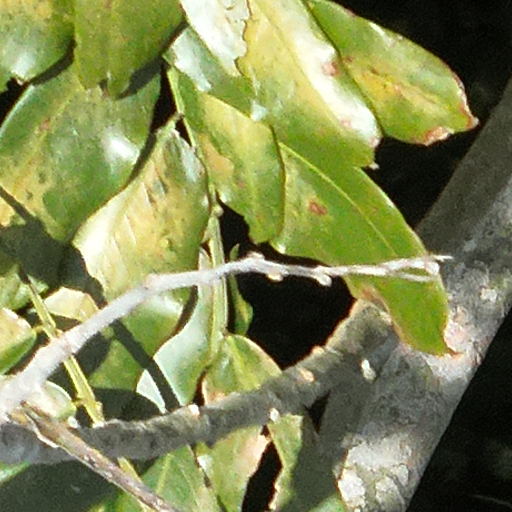
Species: Dipteryx oleifera
GBIF accepted scientific name: Dipteryx oleifera
Crown area (m\u00b2): 643.011